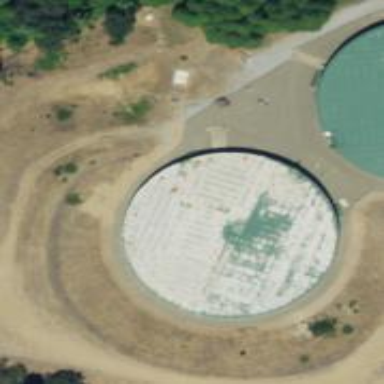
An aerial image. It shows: Storage tank that is man-made.